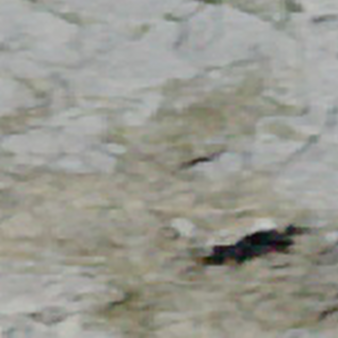
Label: other